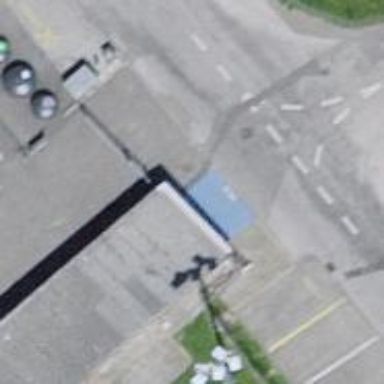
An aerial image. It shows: Asphalt footway with no sidewalk.